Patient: sex F, age 54
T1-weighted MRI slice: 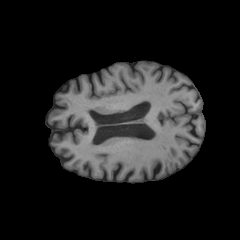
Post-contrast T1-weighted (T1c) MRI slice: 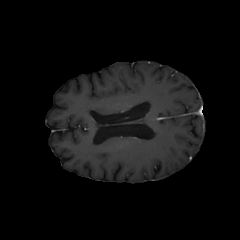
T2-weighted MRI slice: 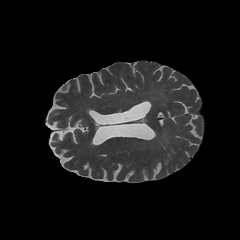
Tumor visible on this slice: yes
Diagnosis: Glioblastoma, IDH-wildtype
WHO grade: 4